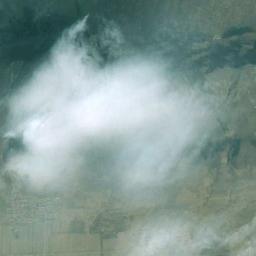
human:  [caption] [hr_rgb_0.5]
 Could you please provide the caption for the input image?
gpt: The stratus clouds are located above the khaki and green farmland .

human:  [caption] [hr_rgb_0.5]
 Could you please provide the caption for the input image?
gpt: A thin cloud floats on the azure sea .

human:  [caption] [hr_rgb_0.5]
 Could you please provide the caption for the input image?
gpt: Large group of white clouds on the ground where yellow and green intersect .

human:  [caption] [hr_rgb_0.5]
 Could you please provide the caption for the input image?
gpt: The white cloud is above green land .

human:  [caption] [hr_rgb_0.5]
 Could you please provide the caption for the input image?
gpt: One piece of white cloud over a river .